Question: This is a diagram of a Rubik's Cube. Given an initial state (above), you can perform the standard 18 operations to find the minimum number of moves required to get the Rubik's Cube to the given state (below). We disregard isomorphism; we only ensure that the transformation is valid within the current view.
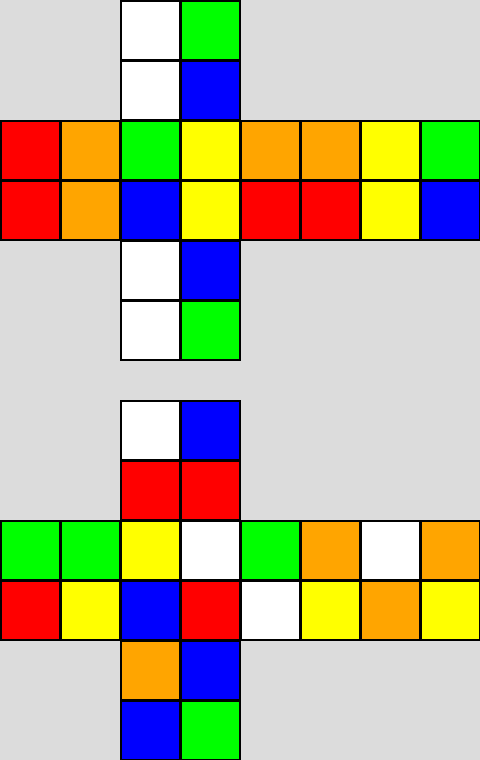
Answer: 6